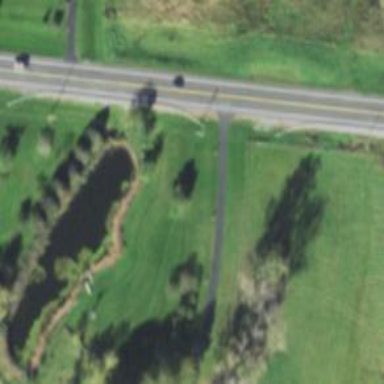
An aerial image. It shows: Driveway leading to service road.